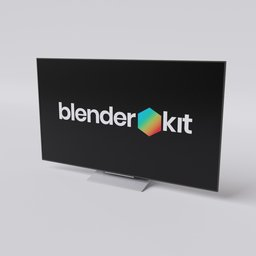
Label: electronics